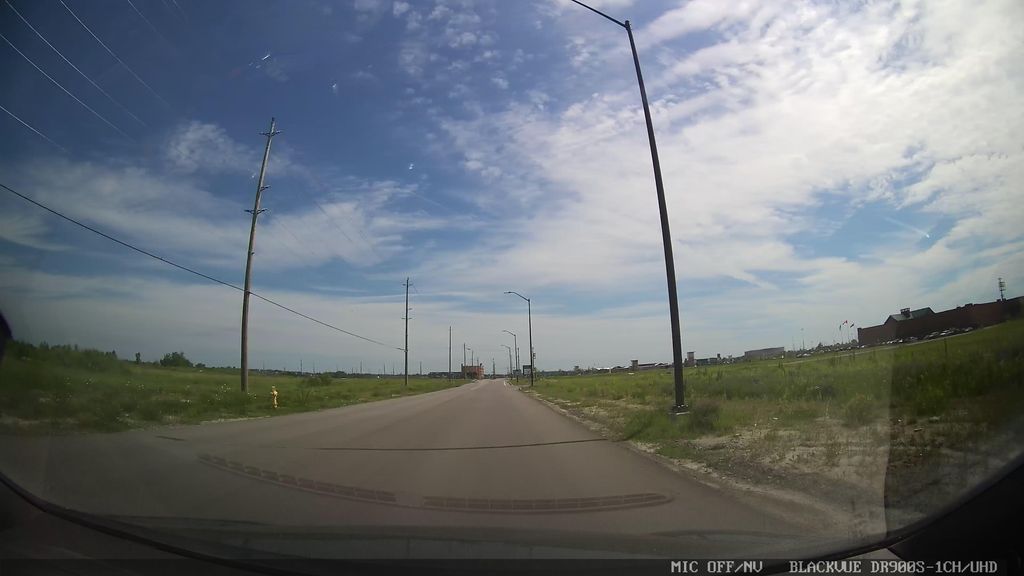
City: ottawa-gatineau